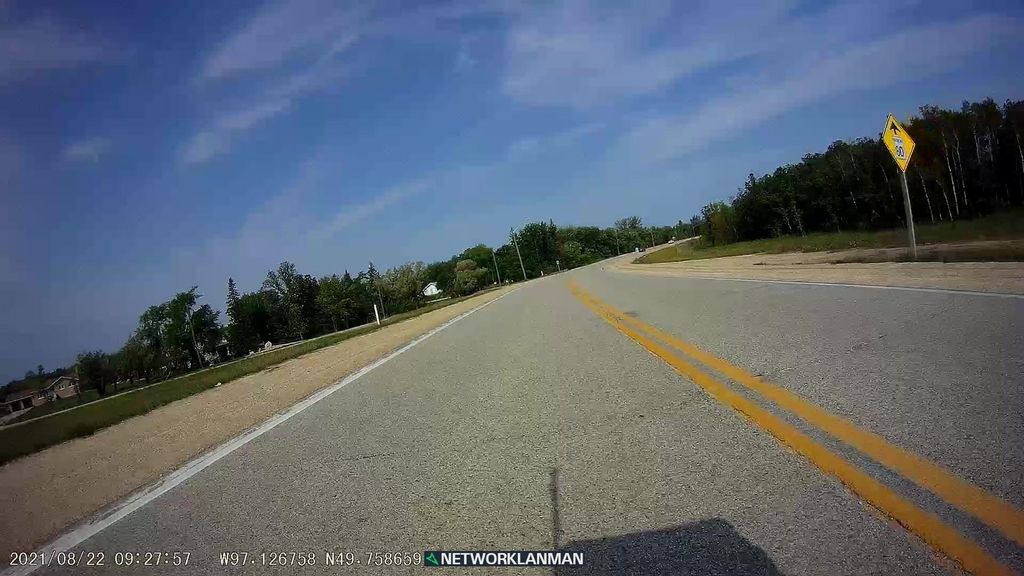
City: winnipeg